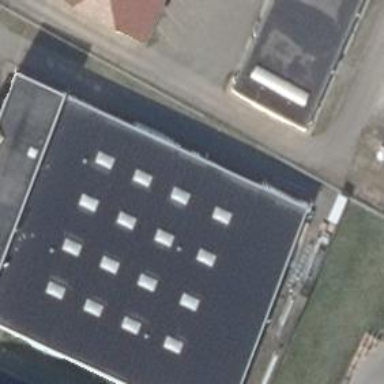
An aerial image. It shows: Commercial building.